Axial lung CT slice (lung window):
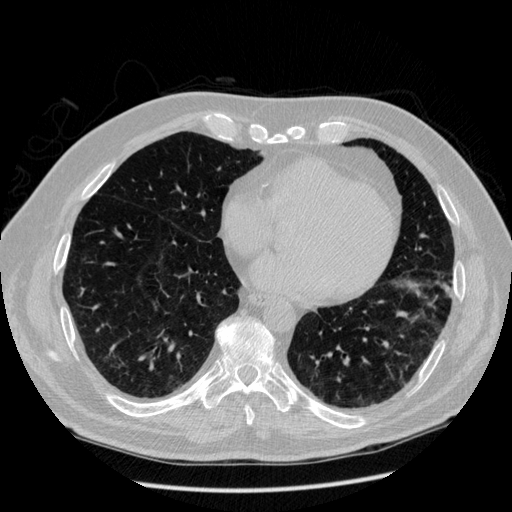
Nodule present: no